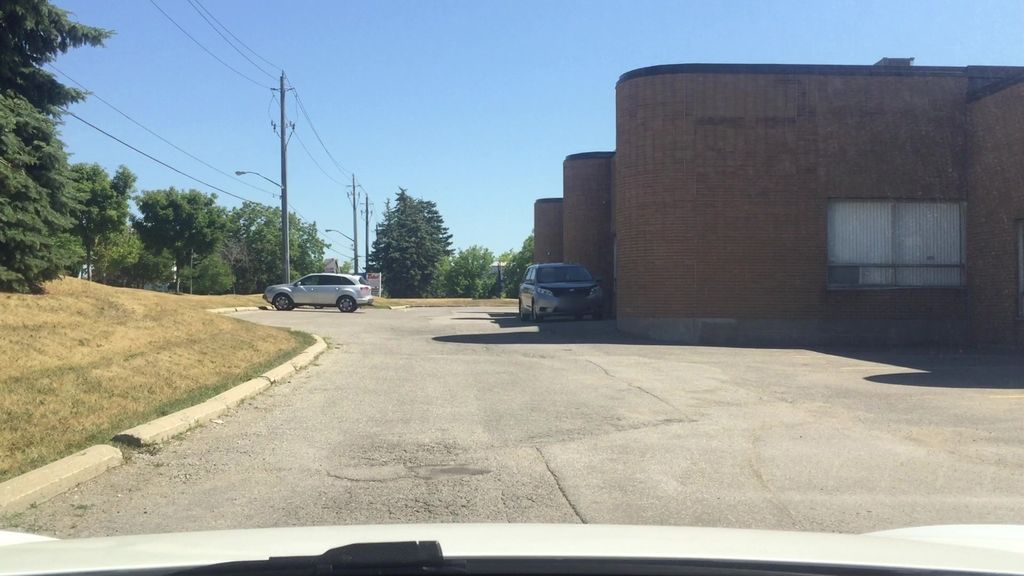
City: toronto